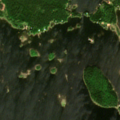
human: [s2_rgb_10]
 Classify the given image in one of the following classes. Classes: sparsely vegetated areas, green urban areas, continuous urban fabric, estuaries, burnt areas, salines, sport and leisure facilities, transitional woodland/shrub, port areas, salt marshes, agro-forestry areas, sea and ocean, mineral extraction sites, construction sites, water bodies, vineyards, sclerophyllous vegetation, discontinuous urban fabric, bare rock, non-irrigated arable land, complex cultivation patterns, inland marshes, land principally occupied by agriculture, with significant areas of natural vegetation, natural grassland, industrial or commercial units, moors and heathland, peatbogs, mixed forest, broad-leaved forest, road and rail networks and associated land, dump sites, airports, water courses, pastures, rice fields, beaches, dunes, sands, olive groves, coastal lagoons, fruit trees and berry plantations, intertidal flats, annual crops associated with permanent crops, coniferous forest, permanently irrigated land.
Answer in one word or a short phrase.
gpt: coniferous forest, sea and ocean